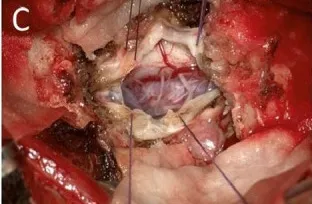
After dura tuck-up sutures the microsurgical view shows a nicely exposed tumor surface (C) without any removal of boney structures.
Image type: medical_photograph (other_medical_photograph)